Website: bh-photo
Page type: receipt
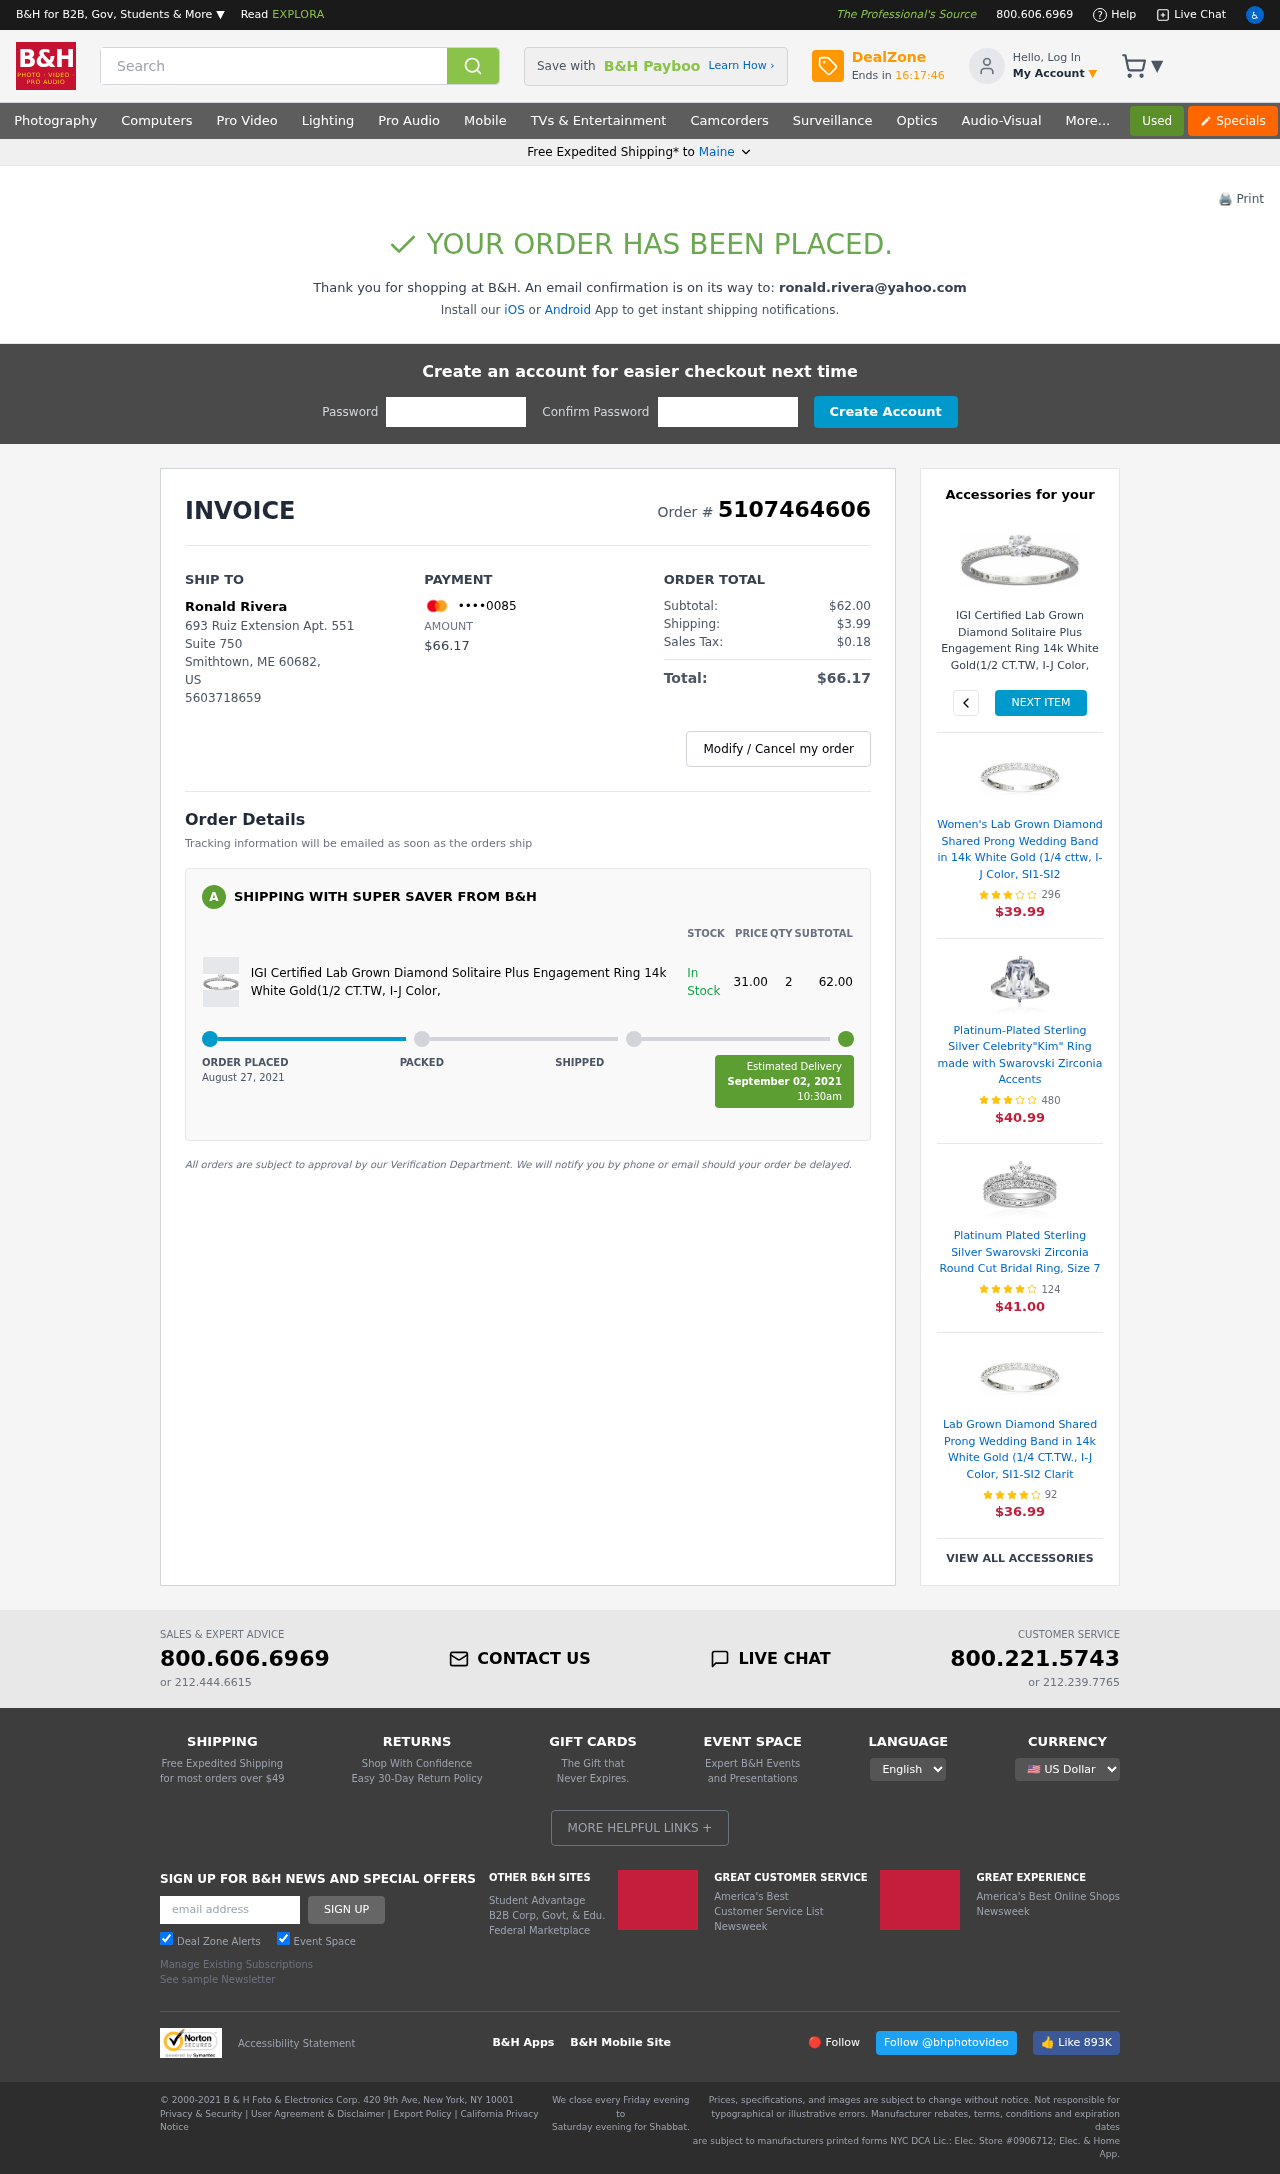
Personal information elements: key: PII_CARD_LAST4
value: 0085
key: PII_CITY
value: Smithtown
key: PII_EMAIL
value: ronald.rivera@yahoo.com
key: PII_FULLNAME
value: Ronald Rivera
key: PII_PHONE
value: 5603718659
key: PII_POSTCODE
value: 60682
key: PII_STATE
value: Maine
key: PII_STATE_ABBR
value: ME
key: PII_STREET
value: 693 Ruiz Extension Apt. 551
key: PII_STREET2
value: Suite 750
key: PII_COUNTRY_CODE
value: US
Product elements: key: PRODUCT1_NAME
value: IGI Certified Lab Grown Diamond Solitaire Plus Engagement Ring 14k White Gold(1/2 CT.TW, I-J Color,
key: PRODUCT1_PRICE
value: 31
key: PRODUCT1_QUANTITY
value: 2
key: PRODUCT1_NAME2
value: IGI Certified Lab Grown Diamond Solitaire Plus Engagement Ring 14k White Gold(1/2 CT.TW, I-J Color,
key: PRODUCT2_NAME
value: Women's Lab Grown Diamond Shared Prong Wedding Band in 14k White Gold (1/4 cttw, I-J Color, SI1-SI2
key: PRODUCT2_NUM_RATINGS
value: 296
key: PRODUCT2_PRICE
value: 39.99
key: PRODUCT3_NAME
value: Platinum-Plated Sterling Silver Celebrity"Kim" Ring made with Swarovski Zirconia Accents
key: PRODUCT3_NUM_RATINGS
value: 480
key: PRODUCT3_PRICE
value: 40.99
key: PRODUCT4_NAME
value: Platinum Plated Sterling Silver Swarovski Zirconia Round Cut Bridal Ring, Size 7
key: PRODUCT4_NUM_RATINGS
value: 124
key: PRODUCT4_PRICE
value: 41.00
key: PRODUCT5_NAME
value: Lab Grown Diamond Shared Prong Wedding Band in 14k White Gold (1/4 CT.TW., I-J Color, SI1-SI2 Clarit
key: PRODUCT5_NUM_RATINGS
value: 92
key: PRODUCT5_PRICE
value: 36.99
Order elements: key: ORDER_ID
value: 5107464606
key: ORDER_TOTAL
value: $66.17
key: ORDER_SUBTOTAL
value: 62.00
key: ORDER_SUBTOTAL
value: $62.00
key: ORDER_SHIPPING_COST
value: $3.99
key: ORDER_TAX
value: $0.18
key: ORDER_DATE
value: August 27, 2021
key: ORDER_DELIVERY_DATE
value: September 02, 2021
Search elements: key: HEADER_SEARCH
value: Search